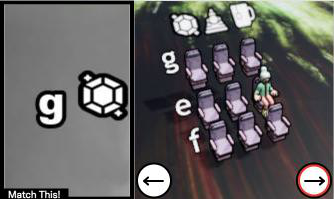
Task: seats
Answer: no